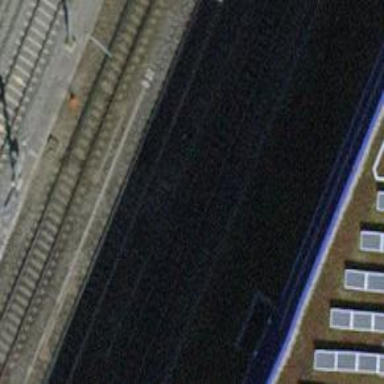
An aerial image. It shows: Railway with electrified contact lines.